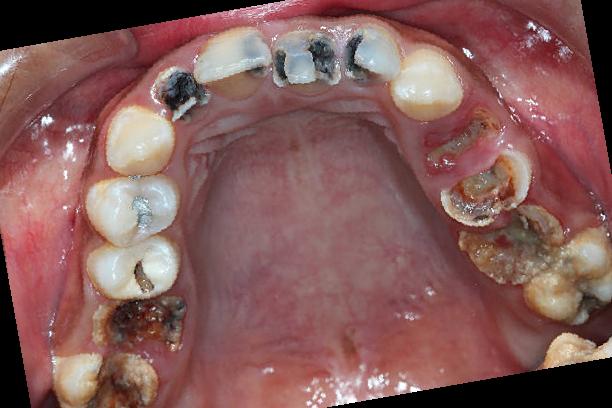
Condition: Gingivitis